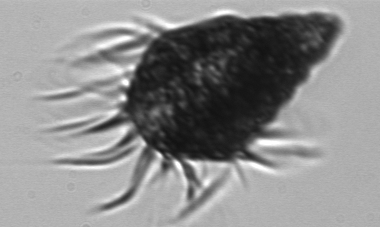
Label: Laboea_strobila